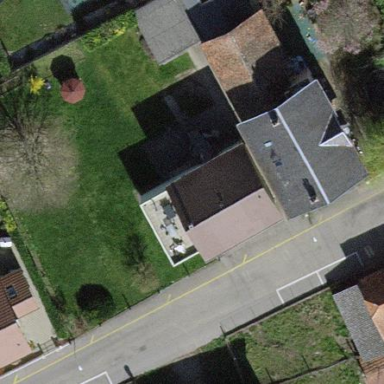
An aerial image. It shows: Gabled roofed house.